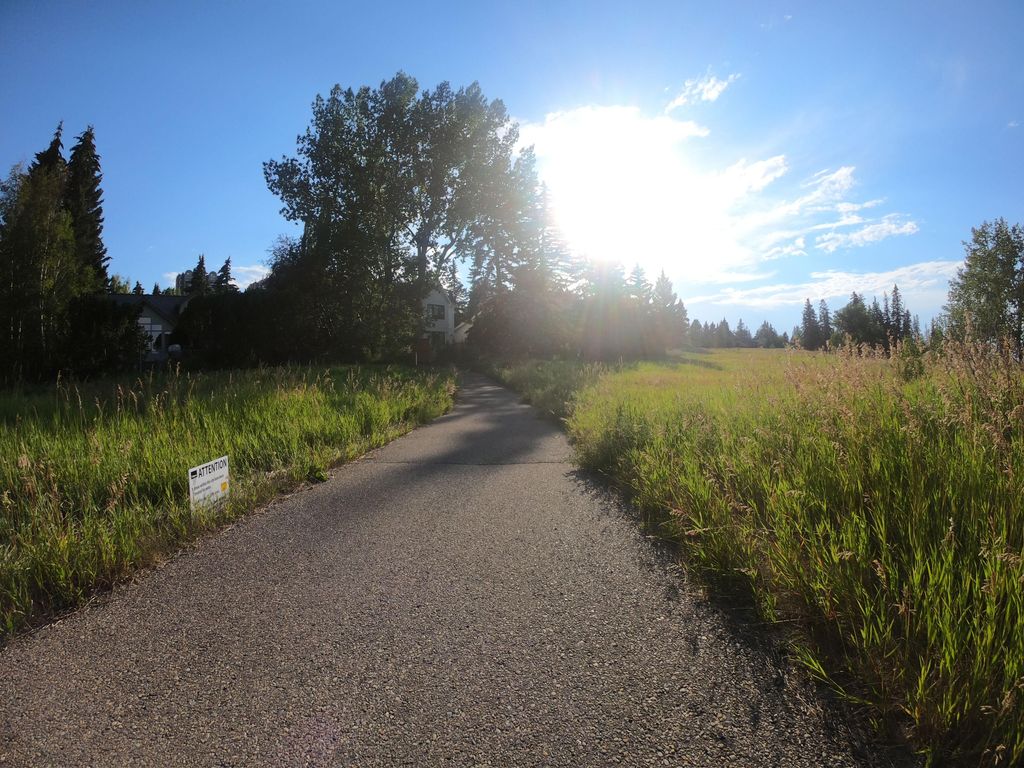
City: calgary